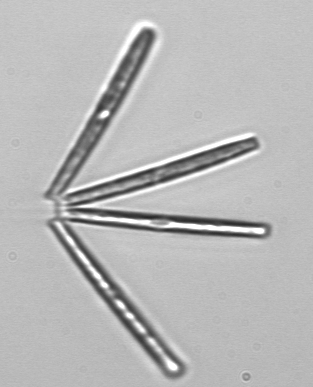
Label: Thalassionema